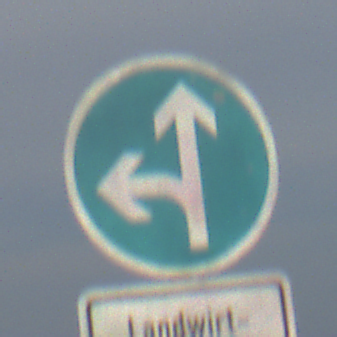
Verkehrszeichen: VorgeschriebeneFahrtrichtungGeradeausOderLinks
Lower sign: BesondereFahrzeugeUndTransportgueter6
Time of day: MorningAfternoon
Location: Outdoor (Suburban)
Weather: PartlyCloudy
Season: NotSpecified
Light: Natural